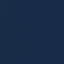
Land use / land cover class: SeaLake